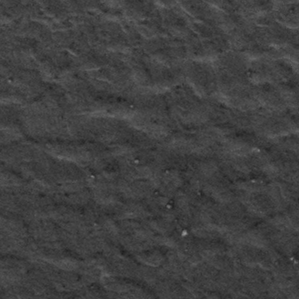
Label: frost